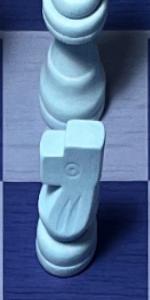
Label: Knight_White